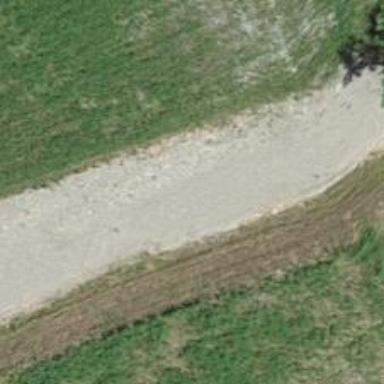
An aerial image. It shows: Gravel track with grade 2 tracktype.